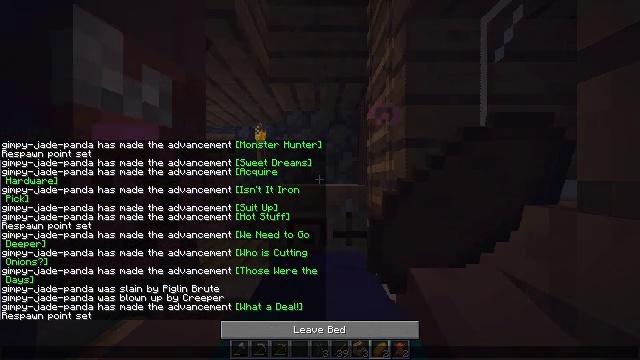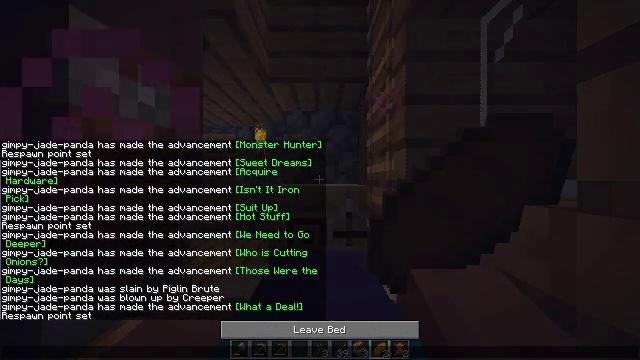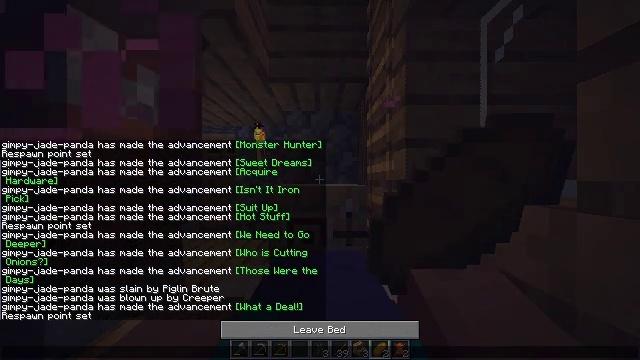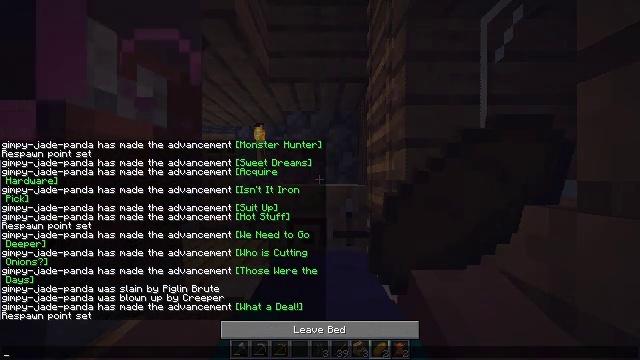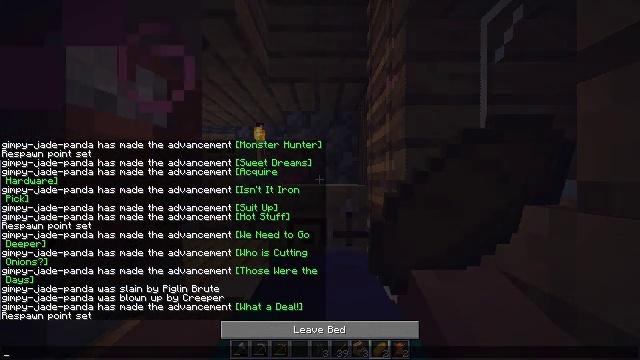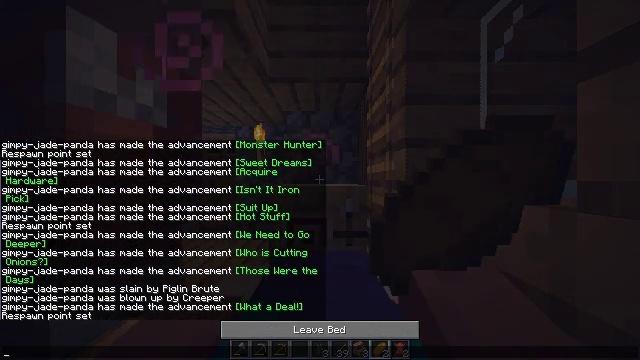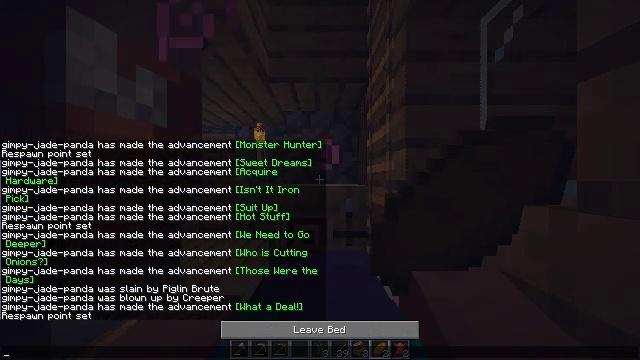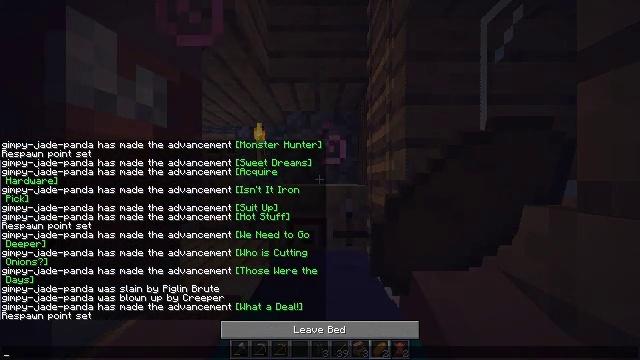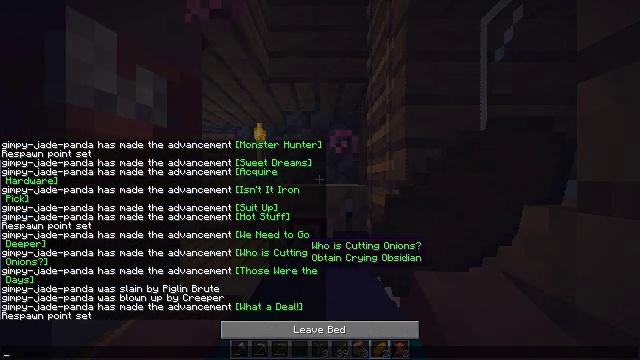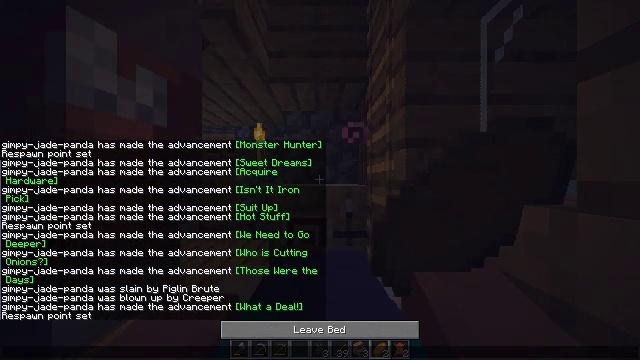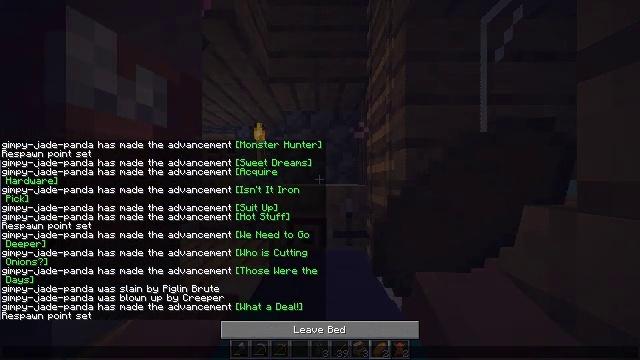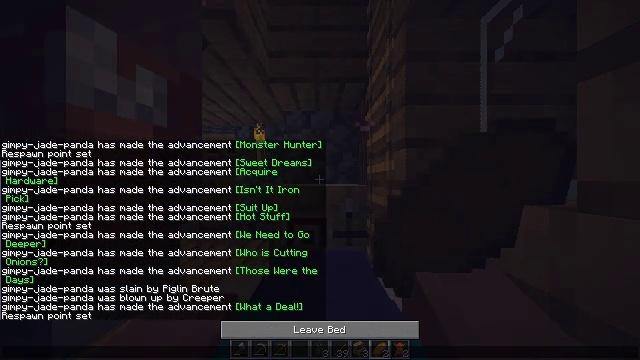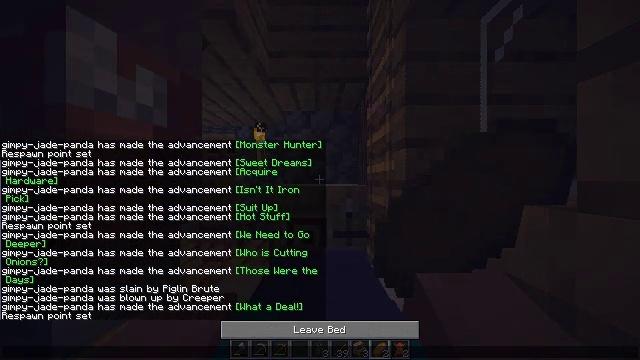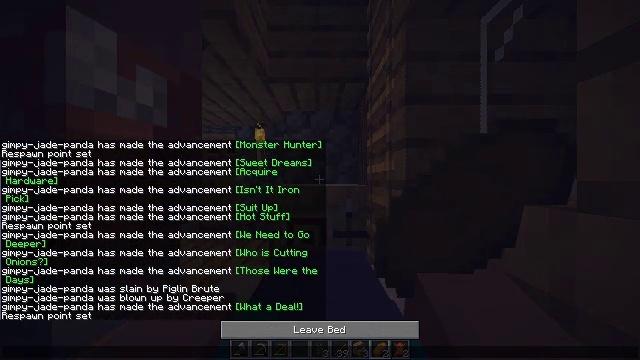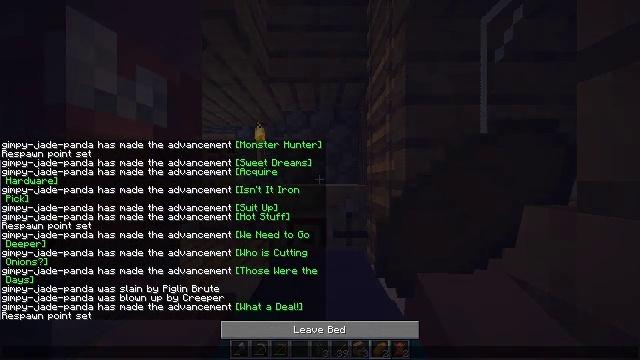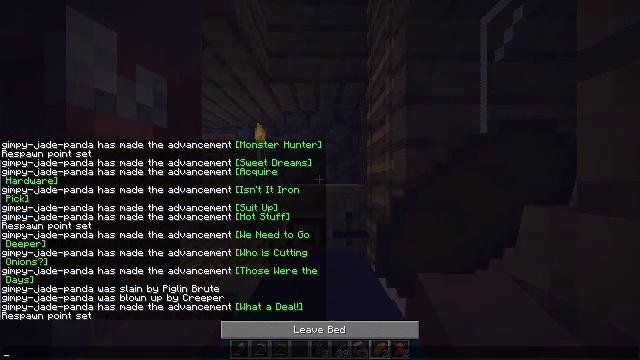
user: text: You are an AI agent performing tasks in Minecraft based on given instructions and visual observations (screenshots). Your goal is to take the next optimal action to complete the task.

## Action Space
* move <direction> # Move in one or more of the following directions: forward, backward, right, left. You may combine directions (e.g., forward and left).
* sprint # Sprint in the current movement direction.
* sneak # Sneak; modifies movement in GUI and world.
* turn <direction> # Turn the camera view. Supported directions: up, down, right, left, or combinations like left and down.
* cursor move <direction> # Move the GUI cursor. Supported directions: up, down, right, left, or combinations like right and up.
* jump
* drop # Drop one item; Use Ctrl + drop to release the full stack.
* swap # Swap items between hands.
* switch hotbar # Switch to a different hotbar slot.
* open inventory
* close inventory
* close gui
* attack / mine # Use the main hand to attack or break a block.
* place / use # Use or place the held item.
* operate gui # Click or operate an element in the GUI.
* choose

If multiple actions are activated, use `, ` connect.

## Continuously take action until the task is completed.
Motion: motion action
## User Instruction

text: Combine flint, stick, and feather to craft an arrow.
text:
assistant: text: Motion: no_op
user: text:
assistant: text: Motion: no_op
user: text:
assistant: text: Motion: no_op
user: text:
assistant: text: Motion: no_op
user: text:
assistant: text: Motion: no_op
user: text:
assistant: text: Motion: no_op
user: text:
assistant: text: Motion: no_op
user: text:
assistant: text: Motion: cursor move up
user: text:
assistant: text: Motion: no_op
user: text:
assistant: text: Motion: no_op
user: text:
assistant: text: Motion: no_op
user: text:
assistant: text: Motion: no_op
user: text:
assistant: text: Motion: no_op
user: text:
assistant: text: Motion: no_op
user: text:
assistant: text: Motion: no_op
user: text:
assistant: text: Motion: no_op
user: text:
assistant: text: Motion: no_op
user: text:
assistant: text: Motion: no_op
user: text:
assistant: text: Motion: no_op
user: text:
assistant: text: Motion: no_op
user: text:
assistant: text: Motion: no_op
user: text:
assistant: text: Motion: no_op
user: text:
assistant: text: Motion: no_op
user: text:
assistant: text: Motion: no_op
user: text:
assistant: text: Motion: no_op
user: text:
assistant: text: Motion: no_op
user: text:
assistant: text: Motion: no_op
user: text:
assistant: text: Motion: no_op
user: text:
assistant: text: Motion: no_op
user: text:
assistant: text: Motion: no_op